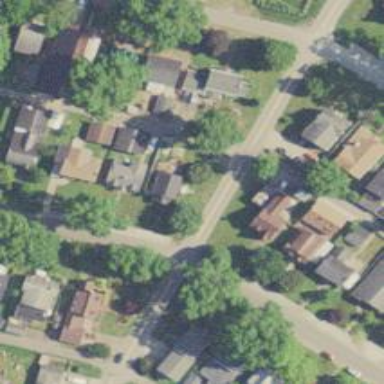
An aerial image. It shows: Alley classified as service road.